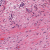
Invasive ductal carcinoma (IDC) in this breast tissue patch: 1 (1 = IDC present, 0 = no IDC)